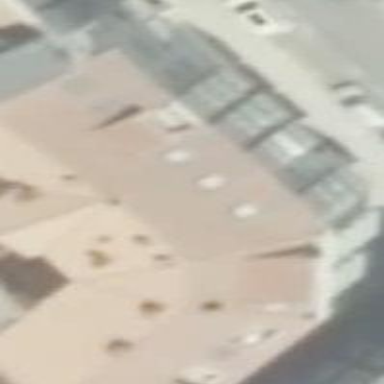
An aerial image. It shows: Part of building.